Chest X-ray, PA view. Patient: 45 years old, sex F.
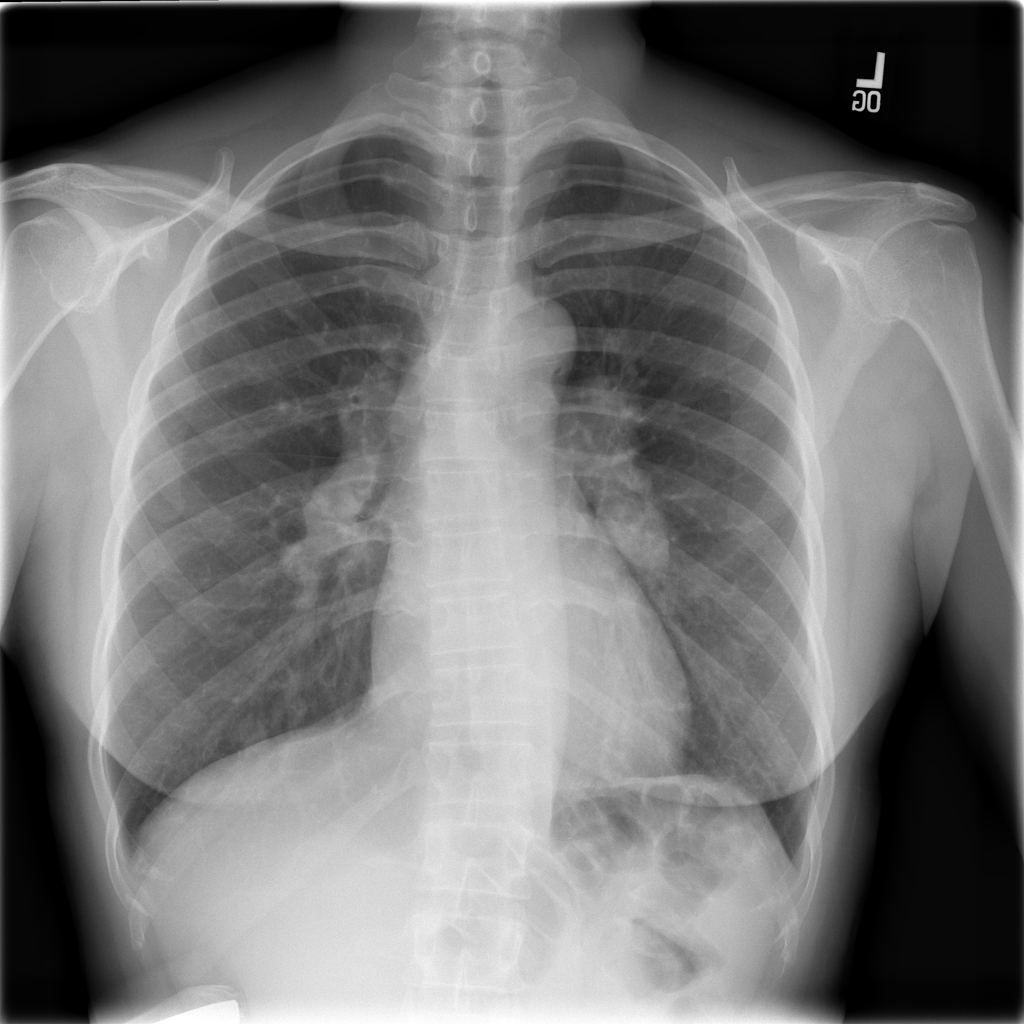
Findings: No Finding